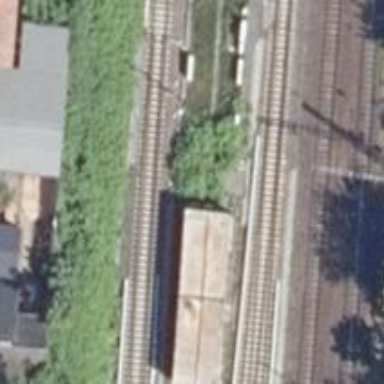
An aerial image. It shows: Railway switch.